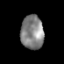
Tissue: prostate
Cell type: Fibroblasts
Senescence score: 0.7728
Nuclear area (px): 756
Mean DAPI intensity: 132.173